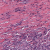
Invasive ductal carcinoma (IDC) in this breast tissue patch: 1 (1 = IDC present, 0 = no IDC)